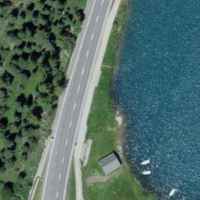
EUNIS habitat code: 14
Species observed at this site:
Fulica atra
Aythya fuligula